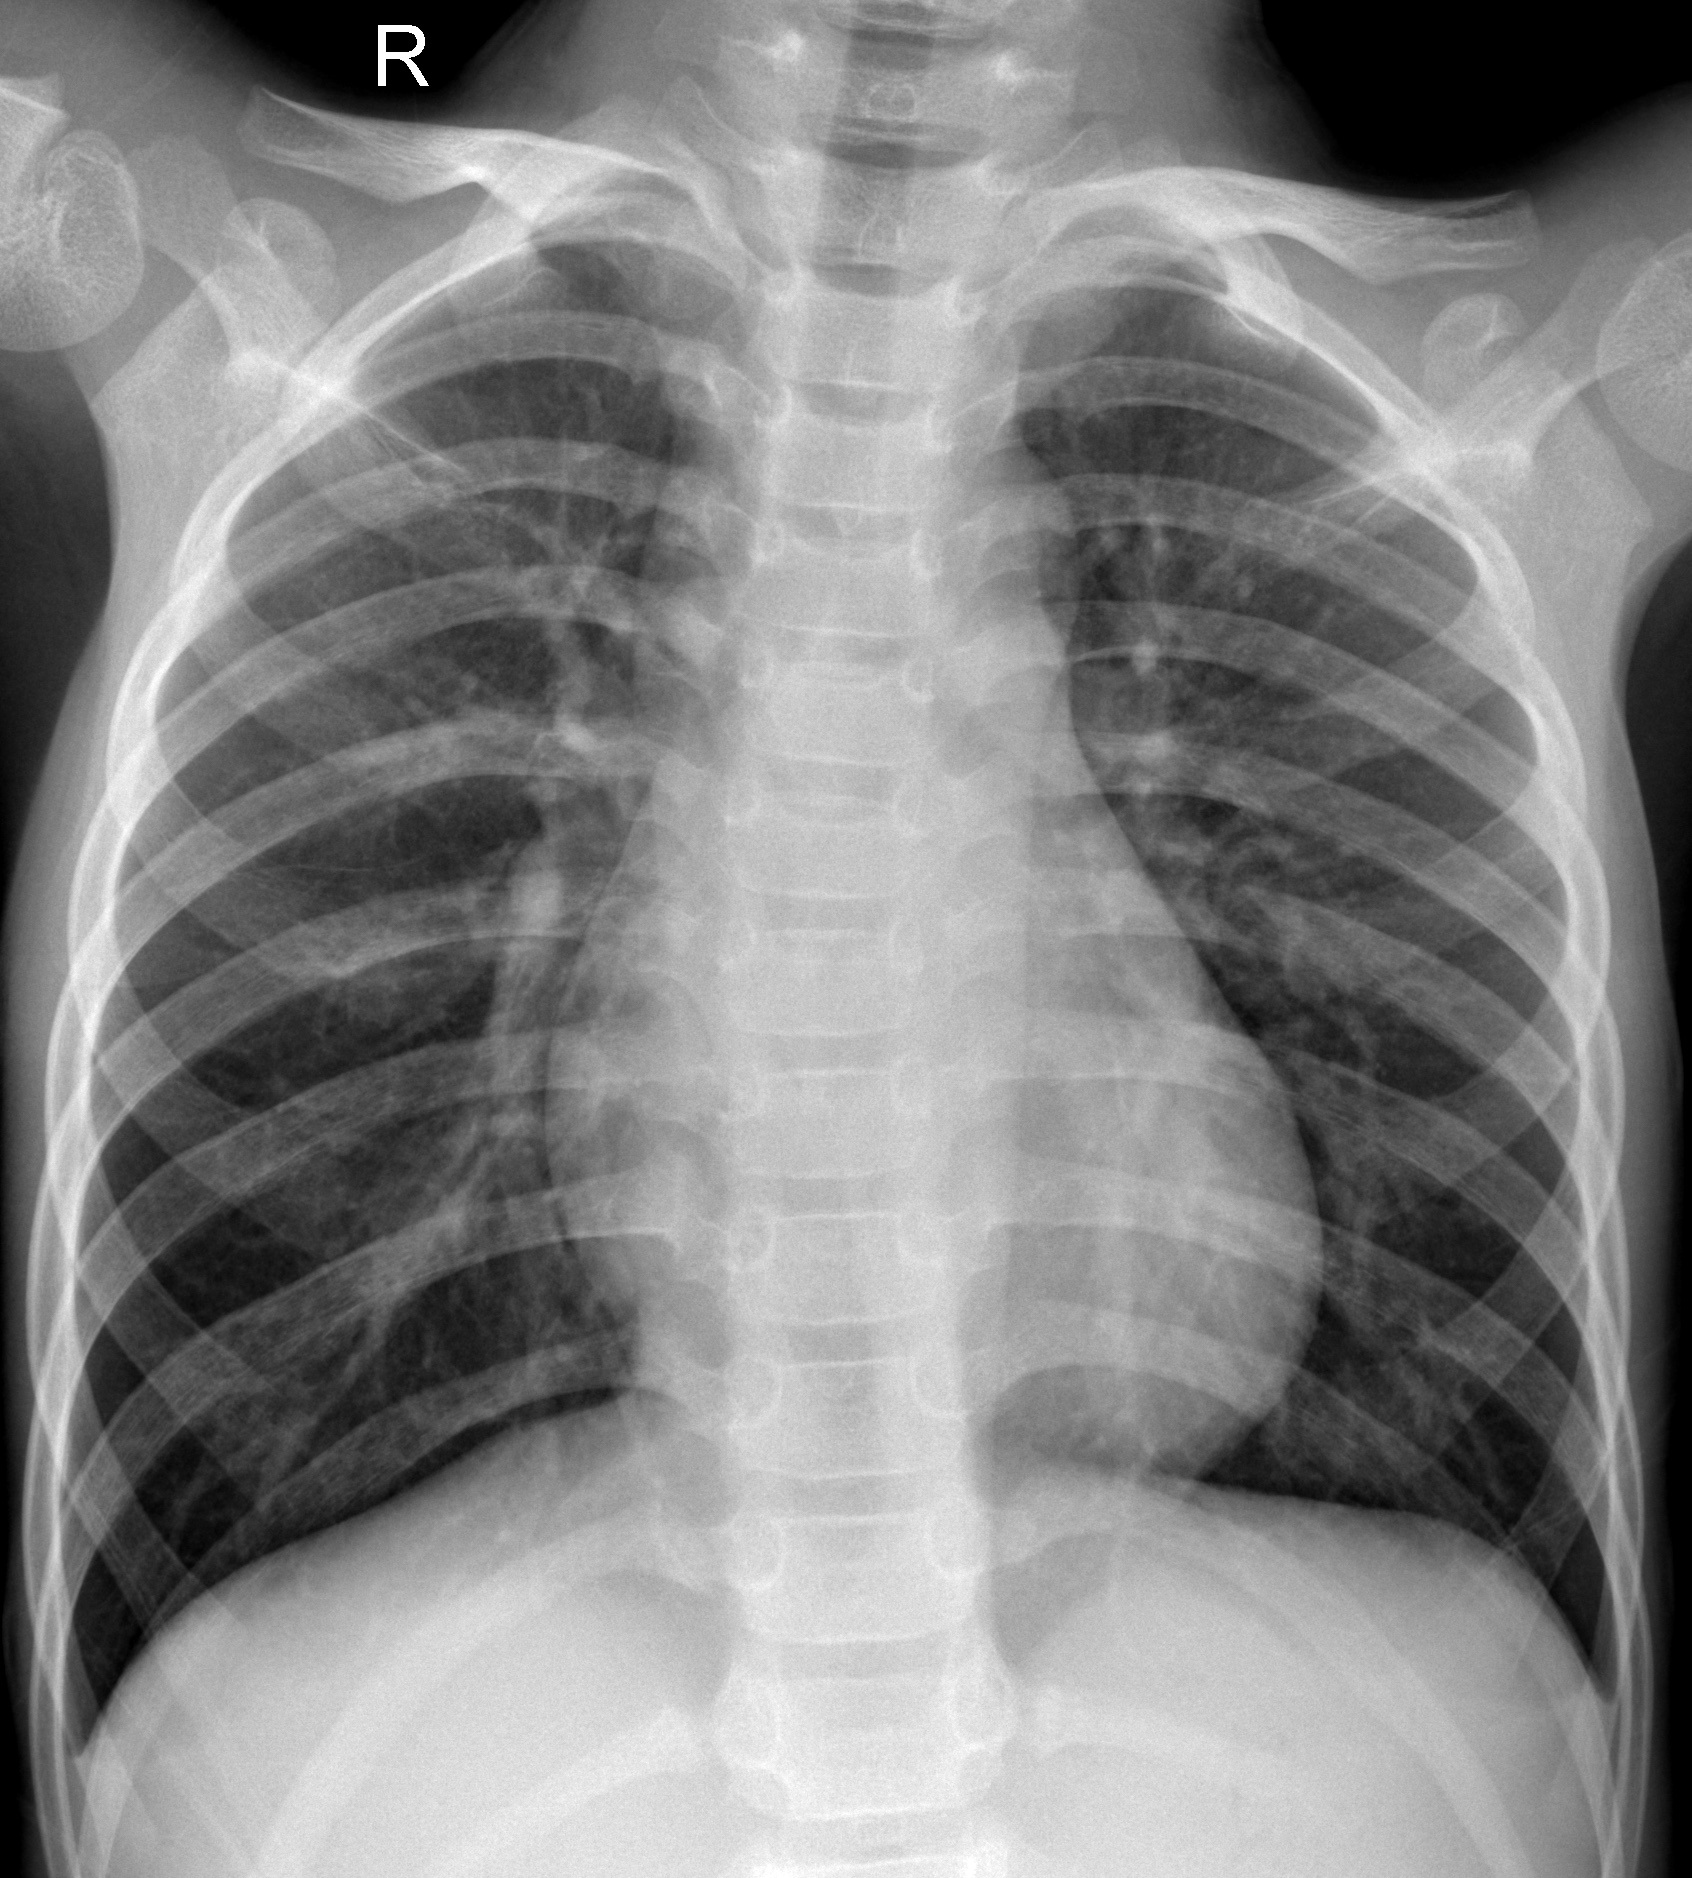
Diagnosis: NORMAL